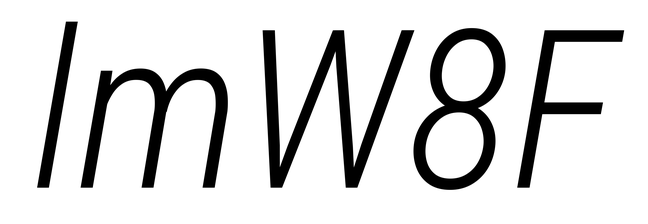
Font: Roboto-Italic_Condensed_Light_Italic